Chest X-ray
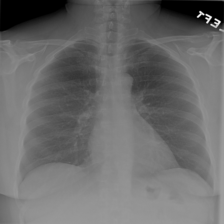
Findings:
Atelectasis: negative
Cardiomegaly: negative
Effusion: negative
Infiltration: negative
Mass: negative
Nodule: negative
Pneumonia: negative
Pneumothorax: negative
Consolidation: negative
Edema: negative
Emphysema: negative
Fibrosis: positive
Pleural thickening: negative
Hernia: negative